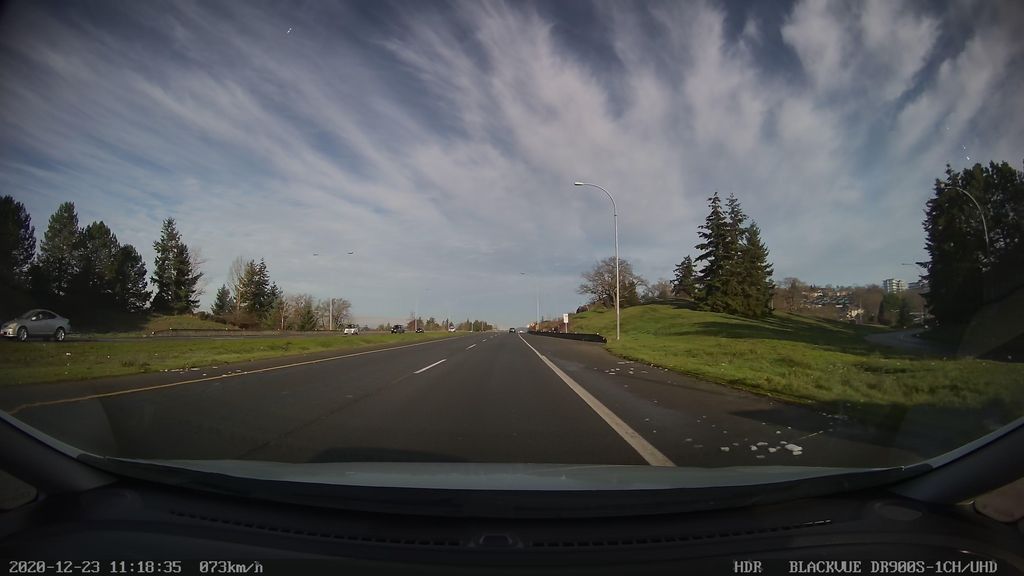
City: victoria